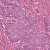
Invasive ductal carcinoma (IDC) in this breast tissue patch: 1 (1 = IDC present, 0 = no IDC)